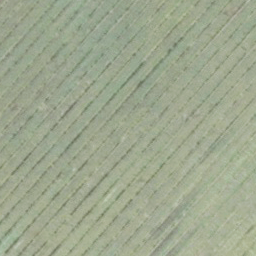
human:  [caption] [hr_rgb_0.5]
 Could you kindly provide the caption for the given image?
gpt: There is a piece of cropland .

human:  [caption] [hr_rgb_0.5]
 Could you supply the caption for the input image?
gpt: It is a piece of farmland .

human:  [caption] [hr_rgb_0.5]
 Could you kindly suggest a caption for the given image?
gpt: It is a piece of cropland .

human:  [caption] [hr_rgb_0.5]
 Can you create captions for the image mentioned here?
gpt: There is a piece of farmland .

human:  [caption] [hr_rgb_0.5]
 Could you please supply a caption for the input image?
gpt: Here is a piece of farmland .